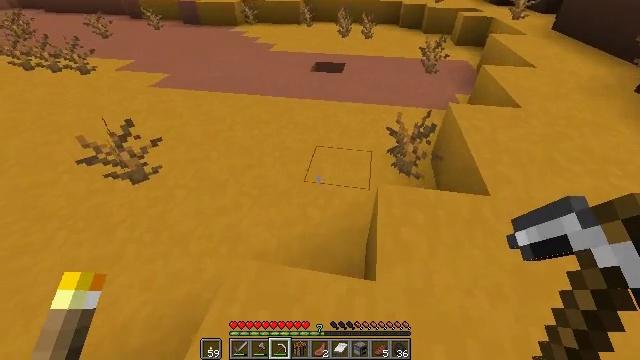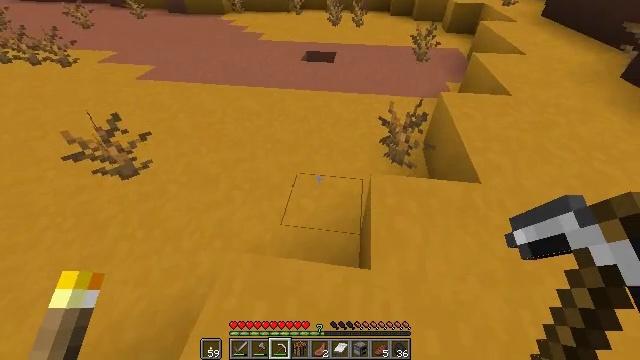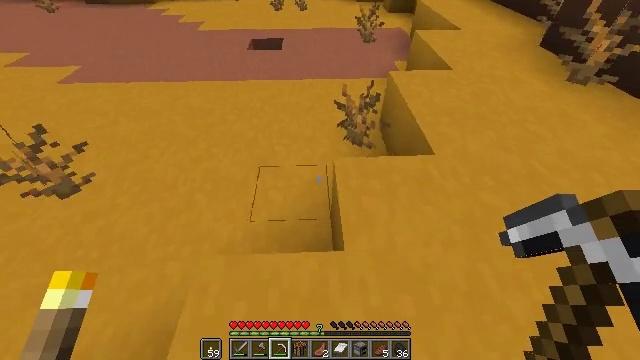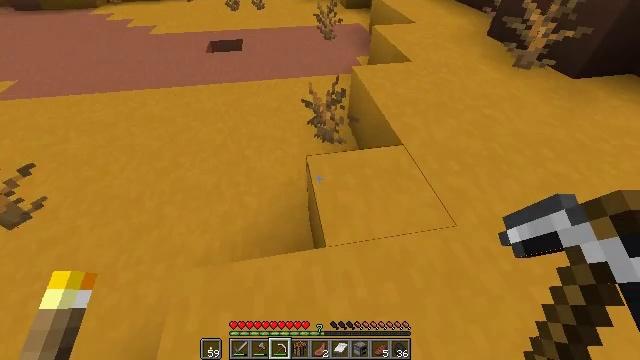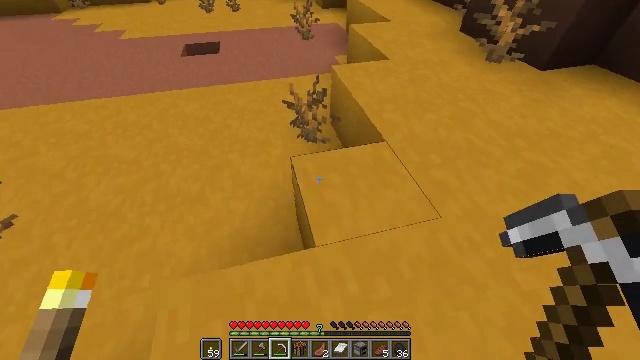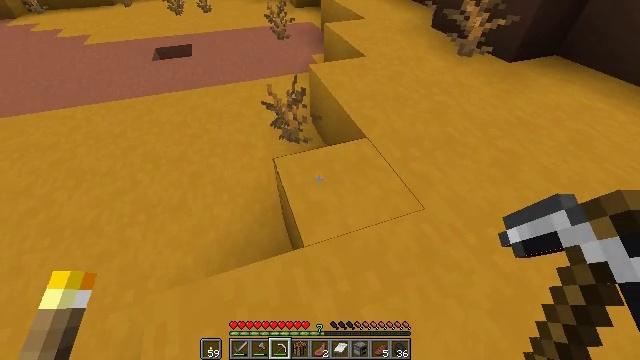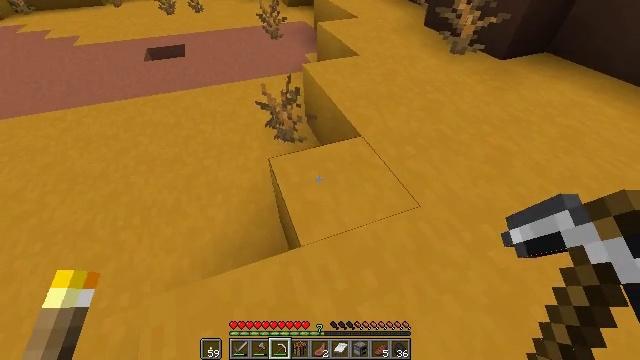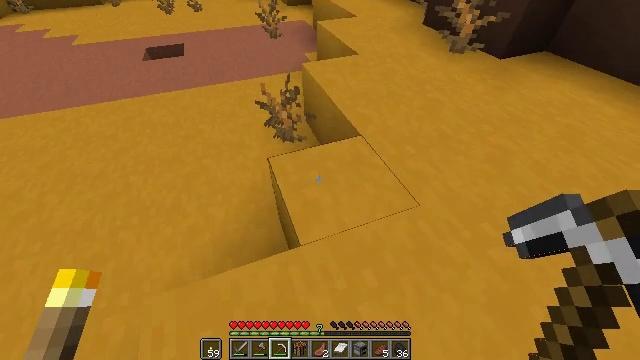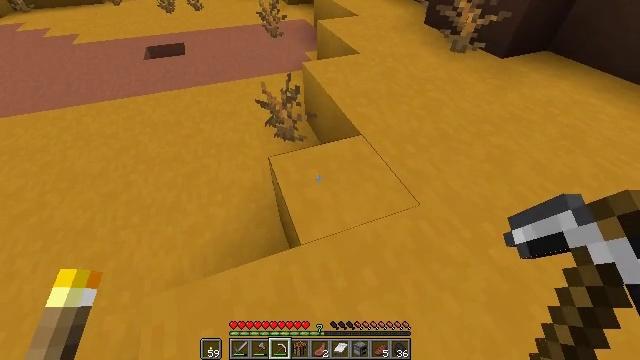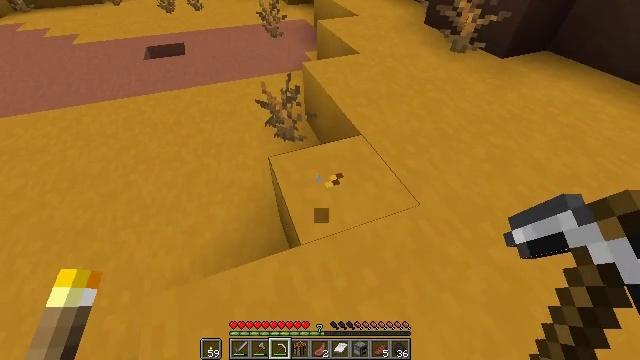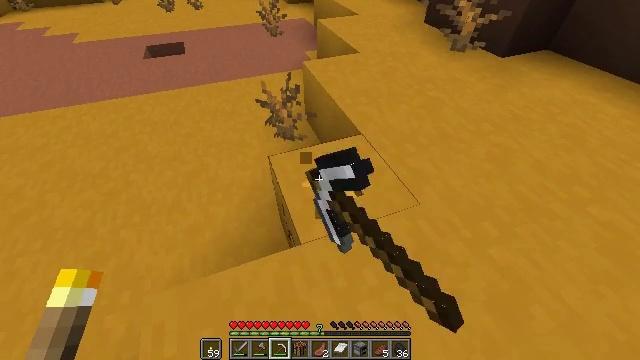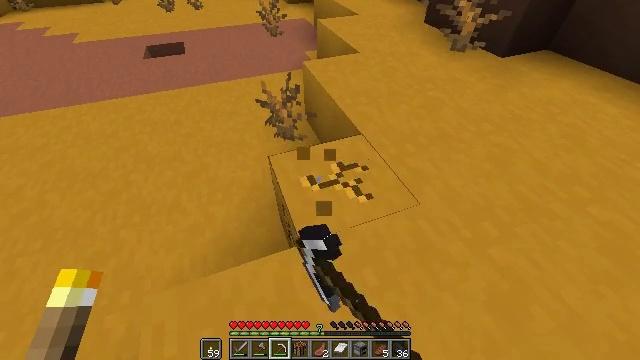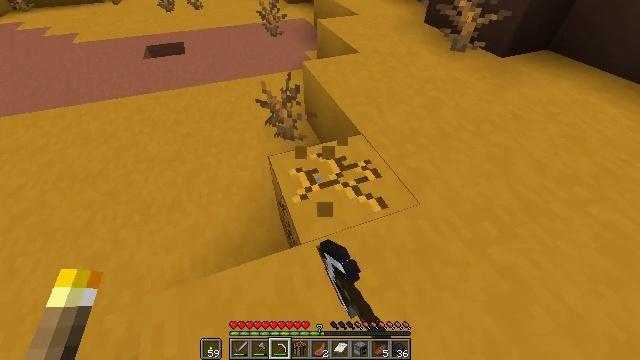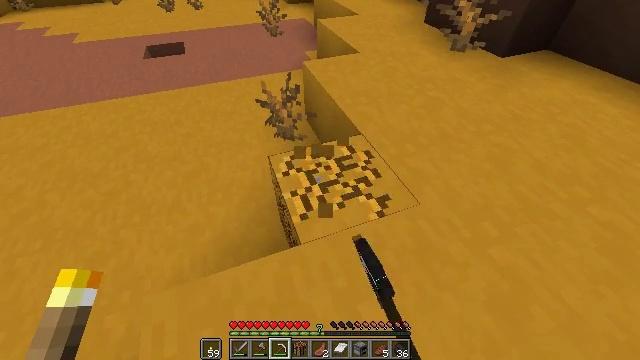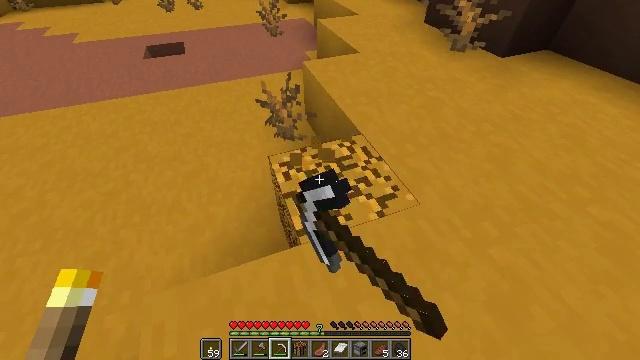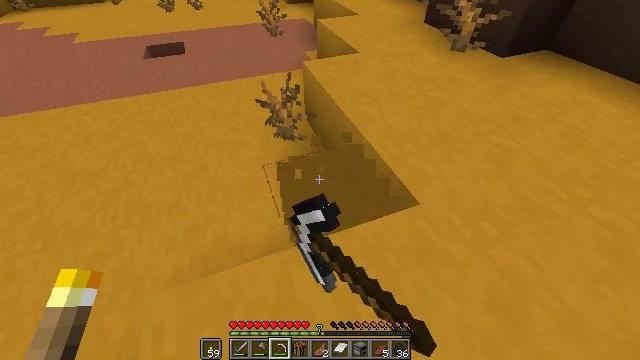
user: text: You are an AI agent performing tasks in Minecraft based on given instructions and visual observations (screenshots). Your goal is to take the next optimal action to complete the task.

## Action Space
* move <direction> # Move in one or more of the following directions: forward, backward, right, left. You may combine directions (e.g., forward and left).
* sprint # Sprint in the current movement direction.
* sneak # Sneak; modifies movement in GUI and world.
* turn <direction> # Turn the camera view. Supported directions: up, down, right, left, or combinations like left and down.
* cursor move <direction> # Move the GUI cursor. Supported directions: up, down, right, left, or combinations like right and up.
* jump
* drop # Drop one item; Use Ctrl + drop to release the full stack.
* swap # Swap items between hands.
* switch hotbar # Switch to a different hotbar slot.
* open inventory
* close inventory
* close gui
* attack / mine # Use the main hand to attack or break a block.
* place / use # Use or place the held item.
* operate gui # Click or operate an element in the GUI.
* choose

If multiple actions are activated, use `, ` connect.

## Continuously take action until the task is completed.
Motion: motion action
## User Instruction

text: Collect yellow terracotta using a pickaxe.
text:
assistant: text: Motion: turn right and down
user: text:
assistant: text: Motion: turn right and down
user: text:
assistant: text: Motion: turn right
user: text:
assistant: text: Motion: turn right
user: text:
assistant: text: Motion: turn right
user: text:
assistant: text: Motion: turn right
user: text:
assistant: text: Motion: no_op
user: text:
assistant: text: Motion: no_op
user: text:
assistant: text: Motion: attack / mine
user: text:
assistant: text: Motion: attack / mine
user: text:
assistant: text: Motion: attack / mine
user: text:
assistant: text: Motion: attack / mine
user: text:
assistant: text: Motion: attack / mine
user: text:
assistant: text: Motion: attack / mine
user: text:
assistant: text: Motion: attack / mine
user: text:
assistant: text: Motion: attack / mine
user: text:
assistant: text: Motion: attack / mine
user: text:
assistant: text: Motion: turn right, attack / mine
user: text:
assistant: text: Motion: turn right, attack / mine
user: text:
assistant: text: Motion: turn right, attack / mine
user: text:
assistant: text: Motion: move forward, turn right, attack / mine
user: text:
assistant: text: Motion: move forward, turn right, attack / mine
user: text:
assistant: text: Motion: move forward, turn right and up, attack / mine
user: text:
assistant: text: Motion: move forward, turn right and up, attack / mine
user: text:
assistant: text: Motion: move forward, attack / mine
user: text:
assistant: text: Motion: move forward, attack / mine
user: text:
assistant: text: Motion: attack / mine
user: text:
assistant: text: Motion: attack / mine
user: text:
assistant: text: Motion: attack / mine
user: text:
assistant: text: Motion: attack / mine